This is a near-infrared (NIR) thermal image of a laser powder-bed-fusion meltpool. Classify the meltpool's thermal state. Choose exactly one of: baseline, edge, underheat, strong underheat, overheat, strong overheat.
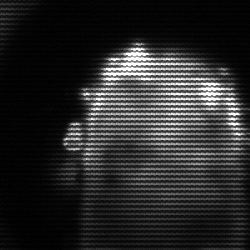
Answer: baseline